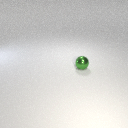
small green metal sphere